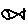
Label: fish